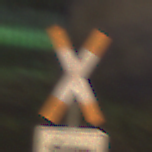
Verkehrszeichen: Andreaskreuz
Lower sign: RichtungsangabeDurchPfeile1
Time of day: Night
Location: Outdoor (Suburban)
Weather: PartlyCloudy
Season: NotSpecified
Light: Artificial